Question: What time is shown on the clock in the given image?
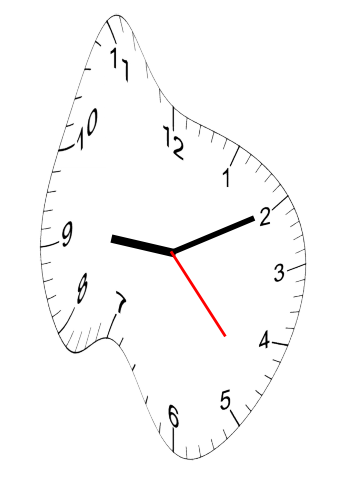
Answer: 09:10:23